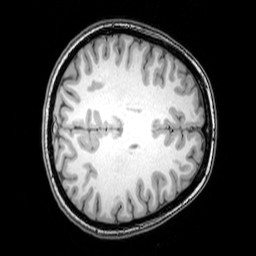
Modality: T1w
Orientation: axial
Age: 26
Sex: female
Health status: healthy
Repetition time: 0.081 s
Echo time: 0.037 s